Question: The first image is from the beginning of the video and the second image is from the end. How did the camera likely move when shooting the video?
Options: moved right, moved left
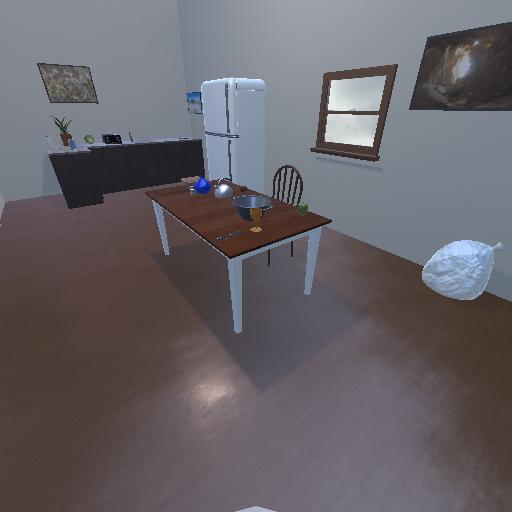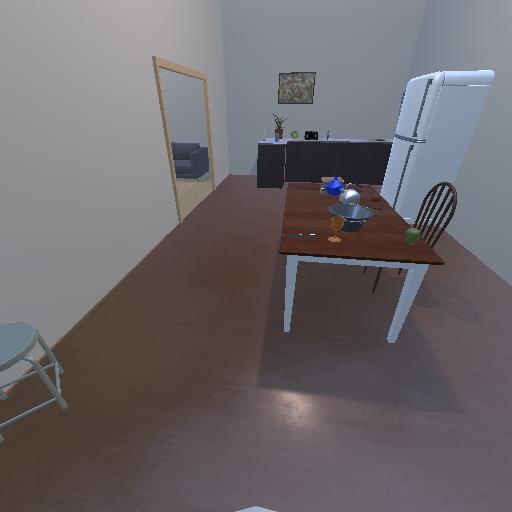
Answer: moved right